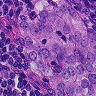
Metastatic tissue present: yes